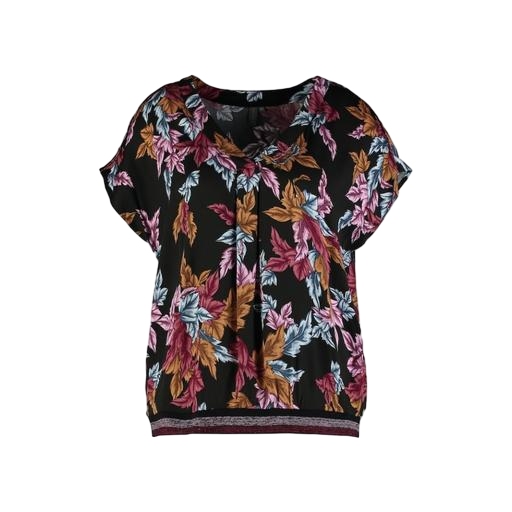
multicolor floral-print t-shirt only macy, black printed short-sleeve top only macy, multicolor v-neck top only macy, white background